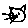
Label: cat